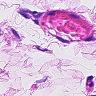
Metastatic tissue present: no